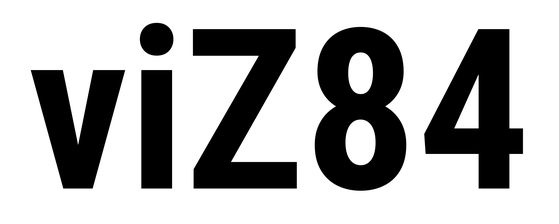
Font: Roboto_Condensed_Bold